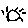
Label: sun